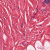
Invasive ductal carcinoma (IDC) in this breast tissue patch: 0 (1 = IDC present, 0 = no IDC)